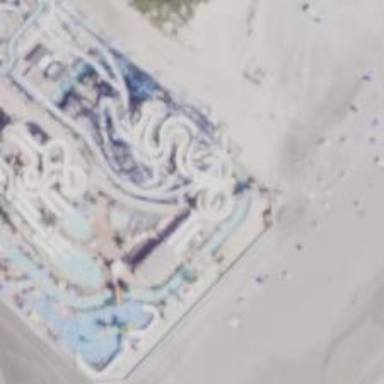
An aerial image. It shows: Water slide attraction.